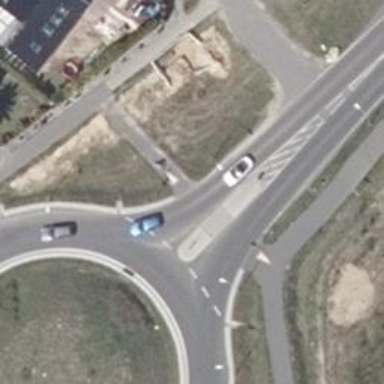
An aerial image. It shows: Unmarked crossing with pedestrian island.